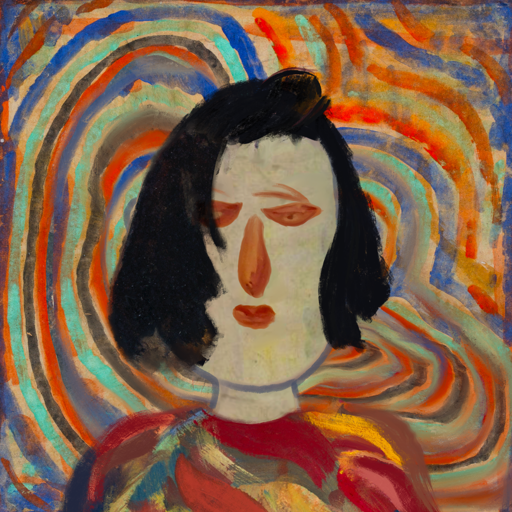
Background: Sisters, Head And Neck Front: Hill_Girl, Face Front: Pious_Lady, Bust: Mother_And_Son_Son, Hair Front: Mosgoul, Head Accessory: Blank, Second Necklace: Blank, Necklace: Blank, Baby: Blank